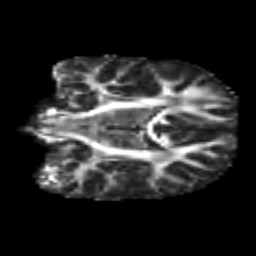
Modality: FA
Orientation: coronal
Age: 6
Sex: male
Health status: healthy